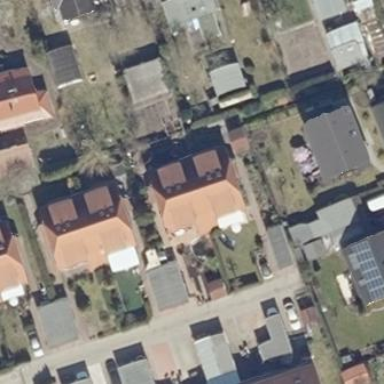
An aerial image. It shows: Terrace building with gabled roof.